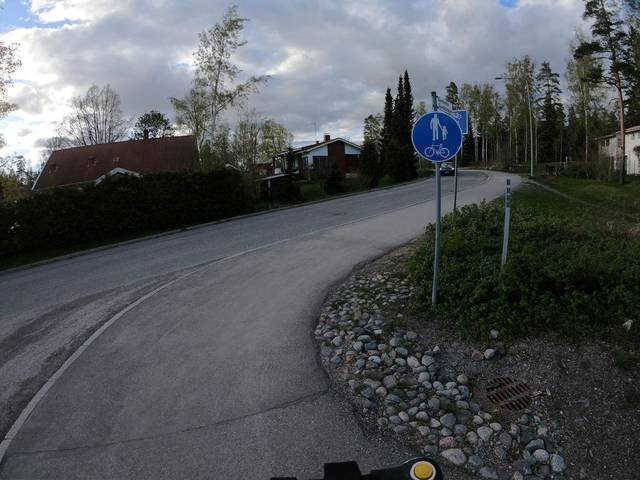
Region: Finland
Coordinates: 60.21, 24.787